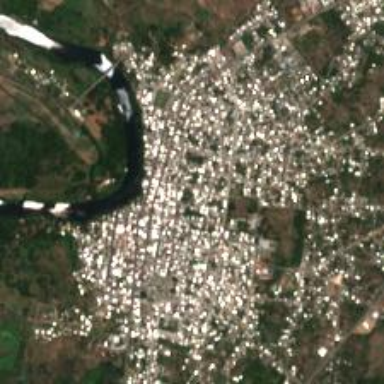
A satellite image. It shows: Town.